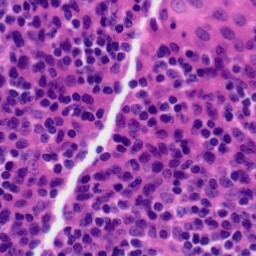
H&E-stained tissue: Tonsil